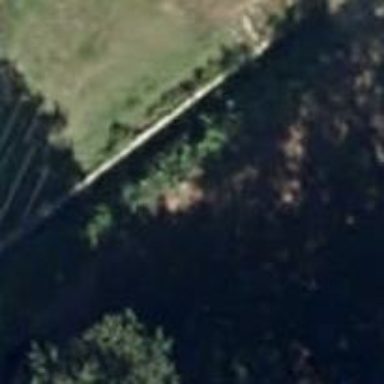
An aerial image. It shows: Viaduct bridge.